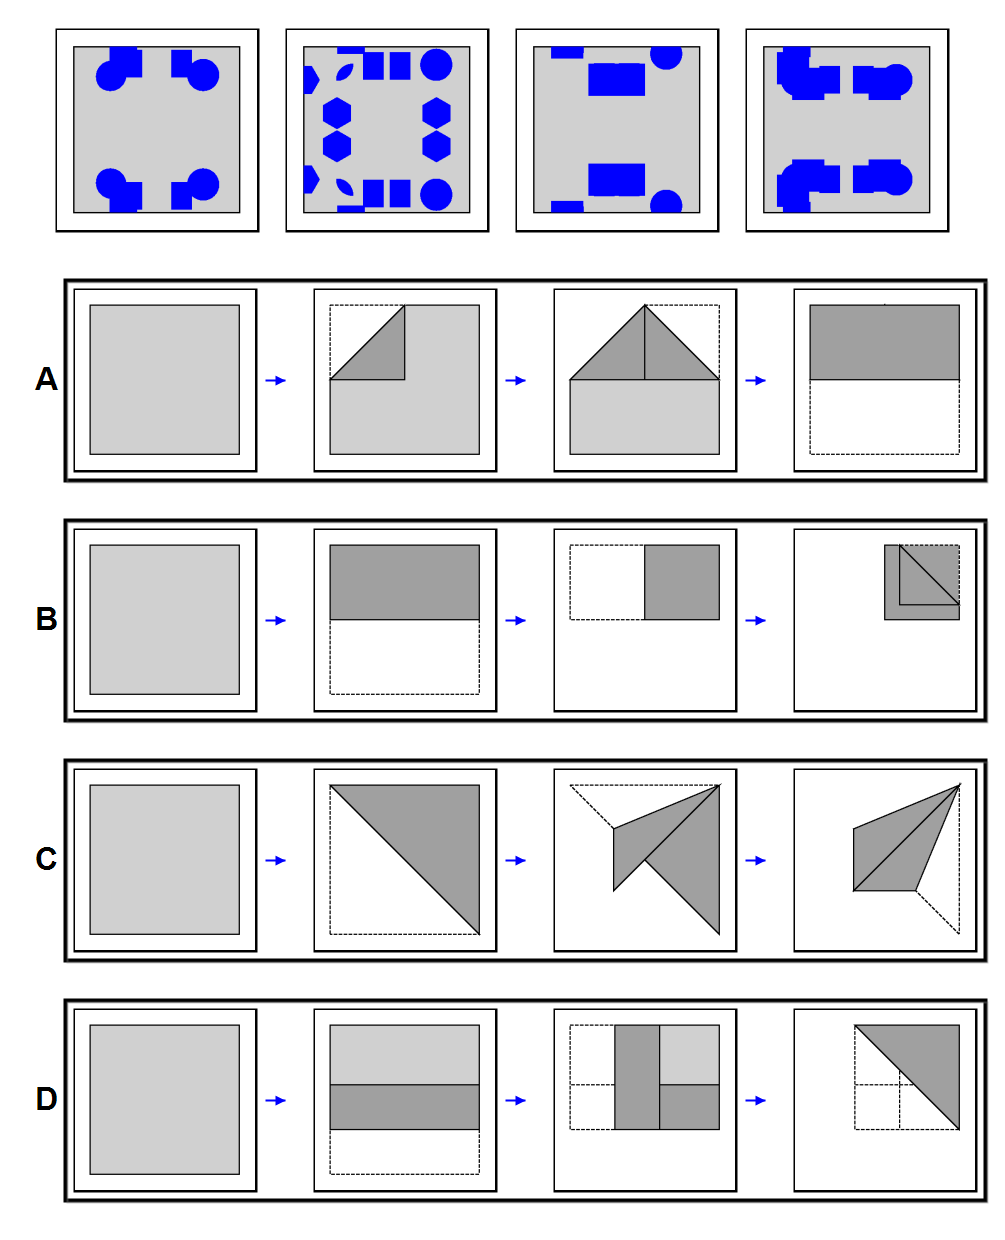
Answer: B